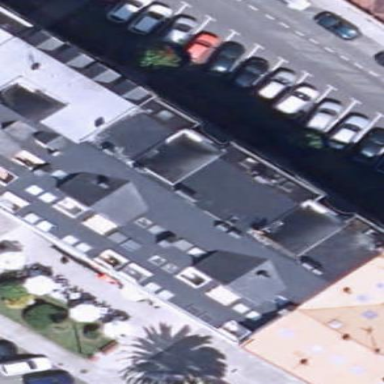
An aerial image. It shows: Image showing building with apartments.